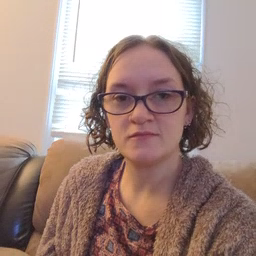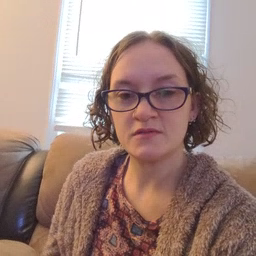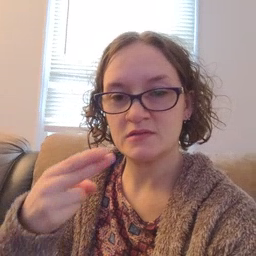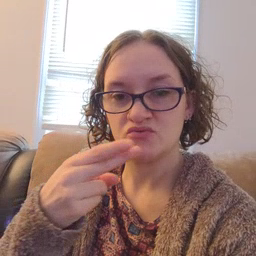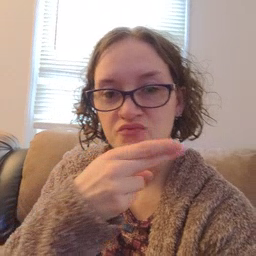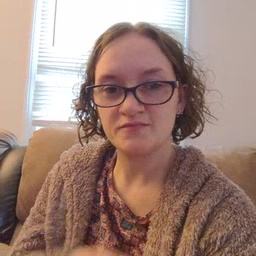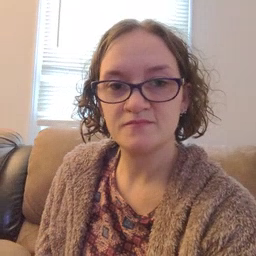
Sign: scissors